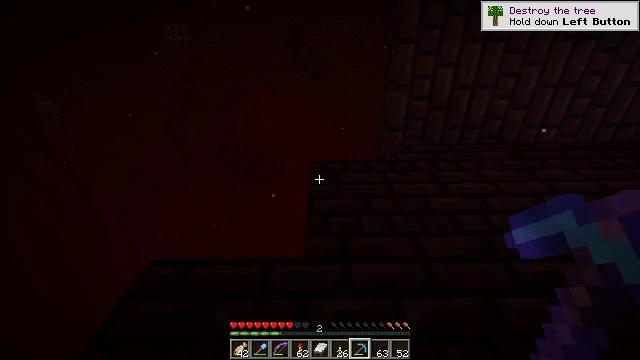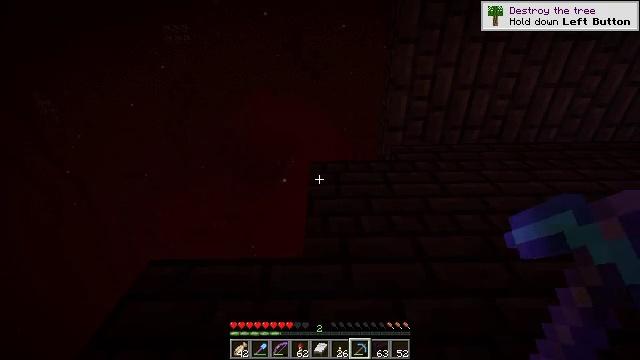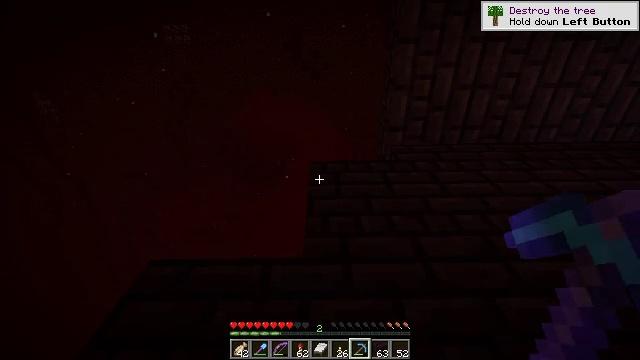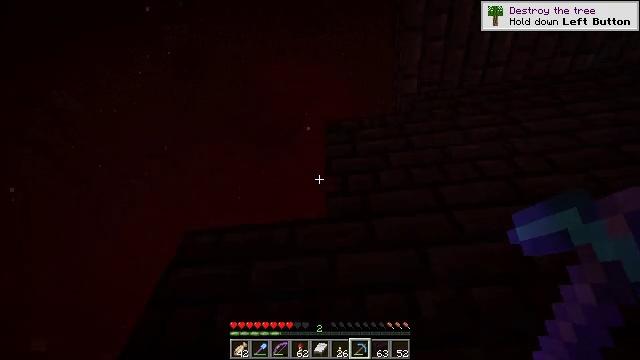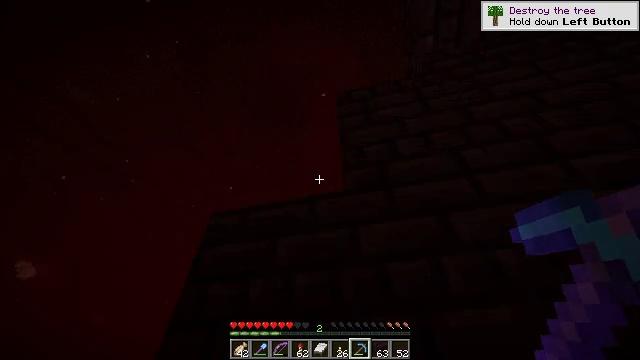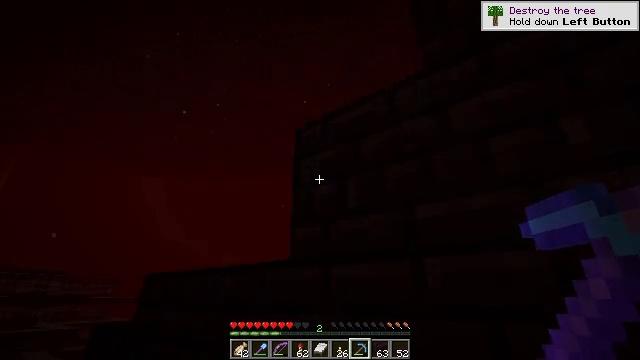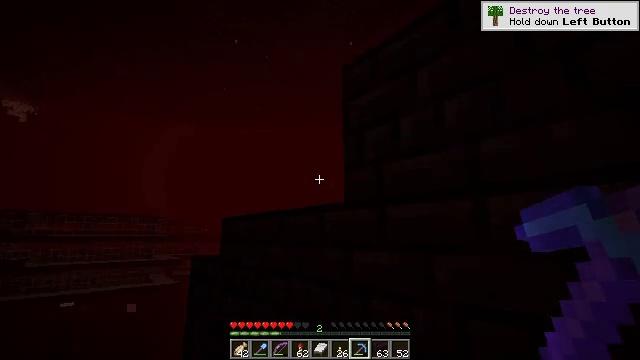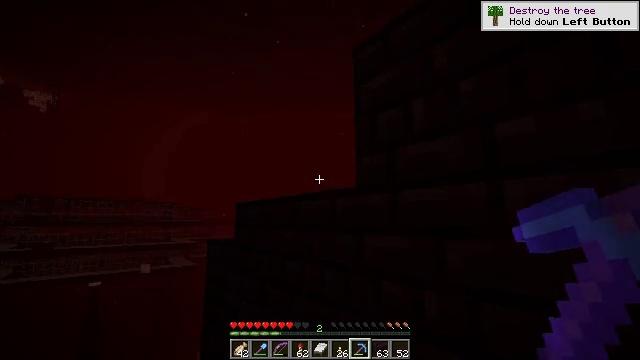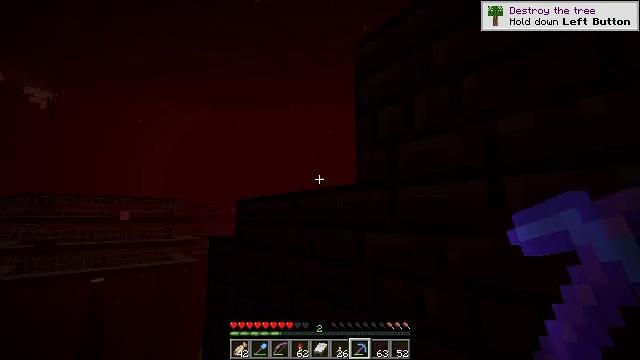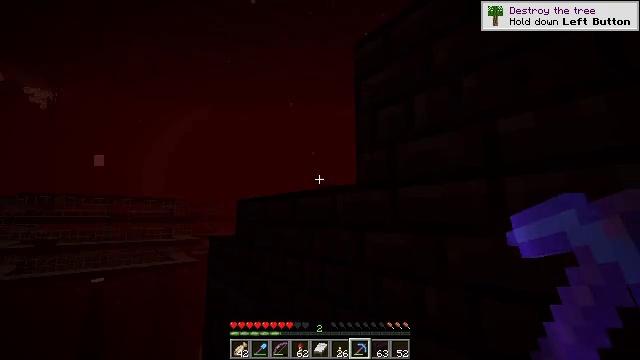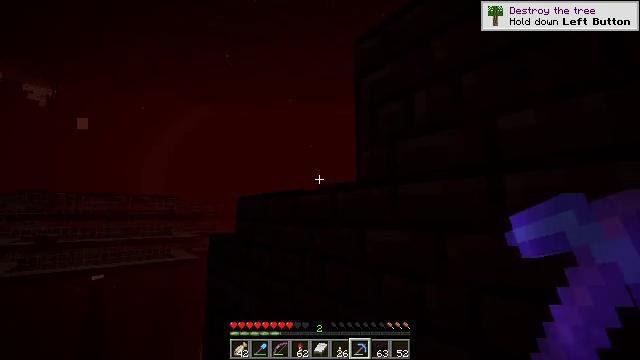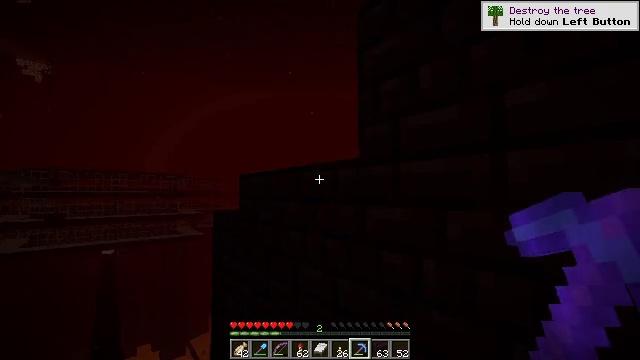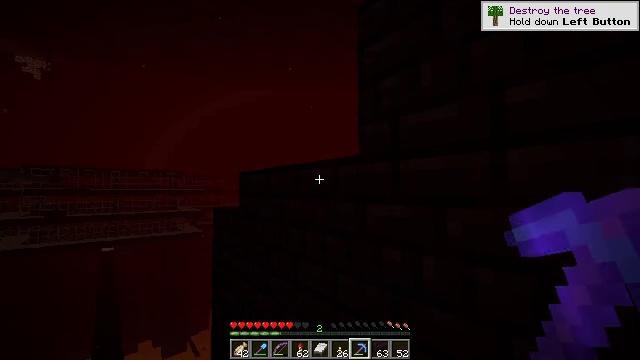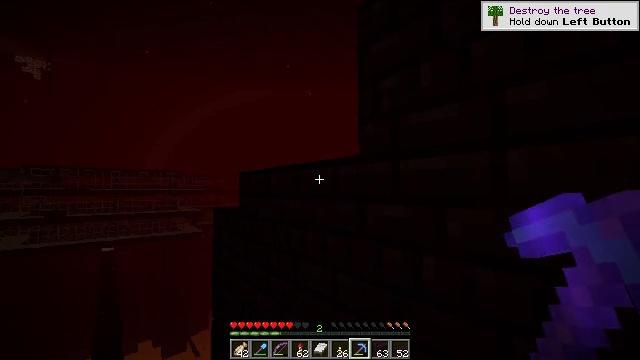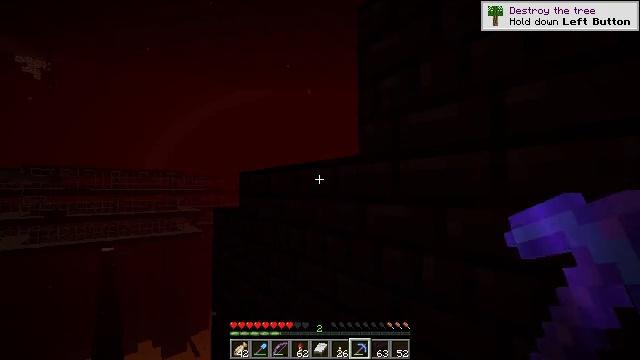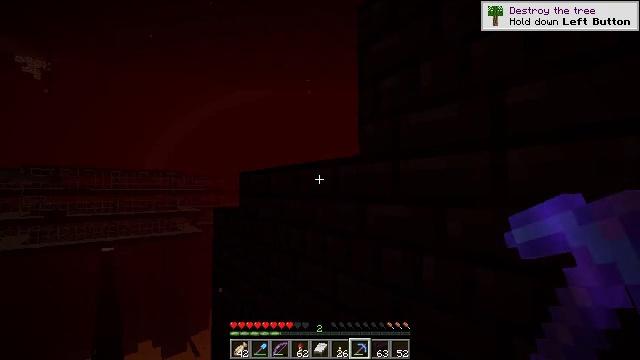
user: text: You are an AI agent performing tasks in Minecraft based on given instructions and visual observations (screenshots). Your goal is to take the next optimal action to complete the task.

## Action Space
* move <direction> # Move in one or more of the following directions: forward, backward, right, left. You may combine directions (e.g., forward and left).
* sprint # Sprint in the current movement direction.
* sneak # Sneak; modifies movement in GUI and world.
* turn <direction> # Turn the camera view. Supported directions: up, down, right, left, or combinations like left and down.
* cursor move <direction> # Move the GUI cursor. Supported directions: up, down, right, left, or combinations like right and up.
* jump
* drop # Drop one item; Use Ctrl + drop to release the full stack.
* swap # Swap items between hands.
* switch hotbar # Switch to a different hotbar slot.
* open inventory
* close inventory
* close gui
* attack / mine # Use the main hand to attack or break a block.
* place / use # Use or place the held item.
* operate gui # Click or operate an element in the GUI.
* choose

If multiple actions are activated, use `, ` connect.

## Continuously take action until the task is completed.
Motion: motion action
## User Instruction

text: Dig up the nether brick slab.
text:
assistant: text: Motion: sneak
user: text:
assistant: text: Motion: sneak
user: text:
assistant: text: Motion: sneak, turn left and down
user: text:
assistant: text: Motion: sneak, turn left and down
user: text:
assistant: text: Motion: sneak, turn left and down
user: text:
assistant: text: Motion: sneak, turn left and down
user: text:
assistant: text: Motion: sneak, turn left and down
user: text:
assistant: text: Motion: sneak
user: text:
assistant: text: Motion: sneak
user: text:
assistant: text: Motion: sneak
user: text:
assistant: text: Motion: sneak, turn down
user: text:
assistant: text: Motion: sneak
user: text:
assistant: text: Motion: sneak
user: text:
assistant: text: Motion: sneak
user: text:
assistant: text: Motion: sneak
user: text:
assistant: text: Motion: sneak
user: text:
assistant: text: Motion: sneak
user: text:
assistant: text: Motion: sneak
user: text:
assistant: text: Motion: sneak
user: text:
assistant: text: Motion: sneak
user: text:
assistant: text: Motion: sneak
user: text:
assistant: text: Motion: sneak
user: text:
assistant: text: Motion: sneak
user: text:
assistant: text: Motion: sneak, turn left and down
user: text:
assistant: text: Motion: sneak, turn left
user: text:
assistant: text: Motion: sneak
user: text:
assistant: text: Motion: sneak
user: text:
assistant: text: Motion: sneak
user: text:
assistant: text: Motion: sneak
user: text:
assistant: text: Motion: sneak